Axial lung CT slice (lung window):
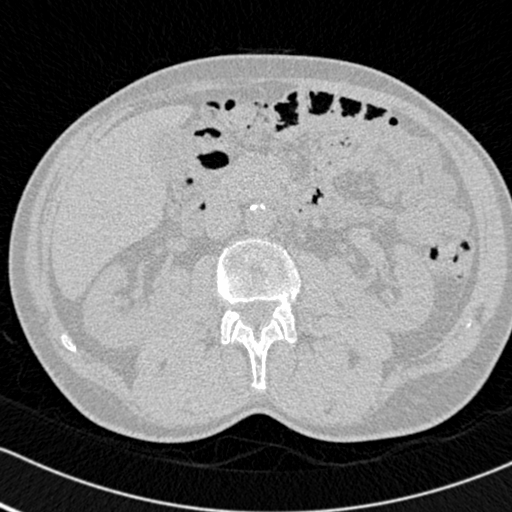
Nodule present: no